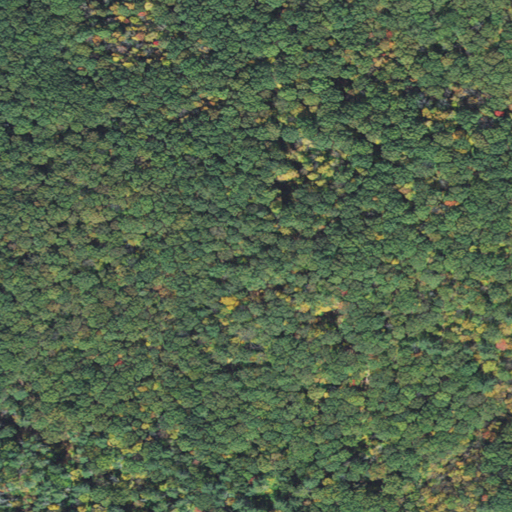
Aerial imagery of mountain in Massachusetts named Strobridge Hill containing deciduous forest, mixed forest, and shrub